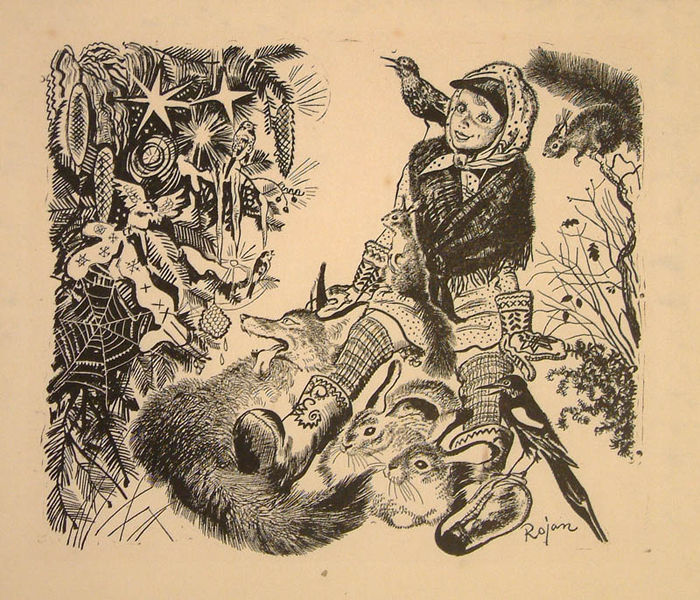
Titel: A Christmas Tree with the Birds and Beasts and a Girl, A Christmas Tree with the Birds and Beasts and a Girl
Künstler: Fedor Stepanovich Rozhankovskii
Standort: Amherst (Massachusetts, USA)
Institution: Mead Art Museum, Amherst College
Schlagwörter: blätter, umhang, vogel, weiß, wolf, mädchen, sitzen, frau, handschuhe, kariert, schwarz, tische, zeichnung, schal, schnee, tier, tiere, tuch, beige, muster, alt, kleidung, signatur, vögel, zweige, kind, wald, hase, hasen, fell, lächeln, man, grafik, vergilbt, winter, hat, white, black, girls, hair, kopftuch, print, max ernst, stern, zweig, druck, schwarz-weiß, sterne, illustration, linol, tanne, fuchs, amsel, sad, kaninchen, schultertuch, sky, tree, nest, girl, nature, germany, trees, nadeln, boy, child, fröhlich, forest, grass, pine, bushes, night, rabe, drawing, paper, kitsch, black and white, decoration, scarf, animals, bird, dog, dogs, etching, sketch, birds, boots, tropfen, klee, jacket, pen, zapfen, abstract, weihnachten, day, leaves, tannenzapfen, ink, ears, engraving, boot, häschen, rotkäppchen, lithograph, space, spinne, gloves, eichhörnchen, spinnennetz, spinnweben, elster, hatching, fox, star, russia, russian, eiszapfen, stars, weihnachtsbaum, snake, denmark, sinne, filzstiefel, woods, foliage, cone, christmas, norway, socks, n, spider, hare, web, spiderweb, tongue, tre, crow, raven, rabbit, red riding hood, squirrel, fairy tale, rojan, bunnie, riding hood, bunny, pinecone, christmas tree, berry, twigs, rabbits, bunnies, magpie, specht, hasen kind, baumschmuck, constellation, folk tale, squirl, absteact, twinkle, birdies, boids, decorations, foxes, sparrow, bugs, scout, icicle, pinecones, spideweb, ratcoon